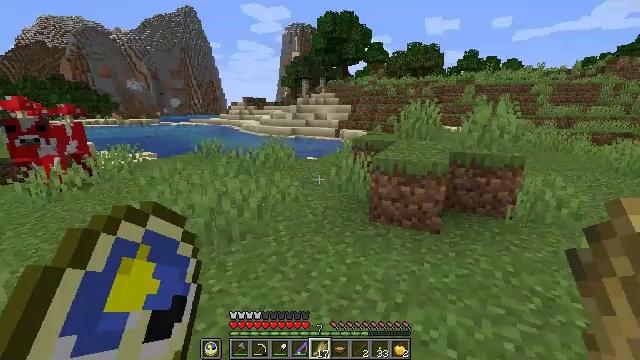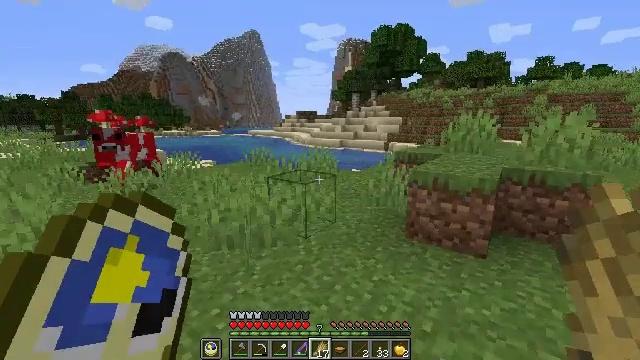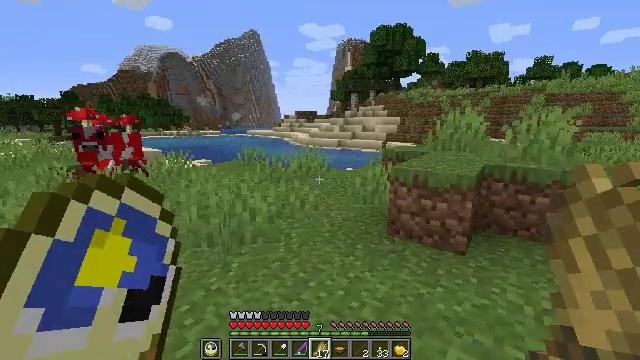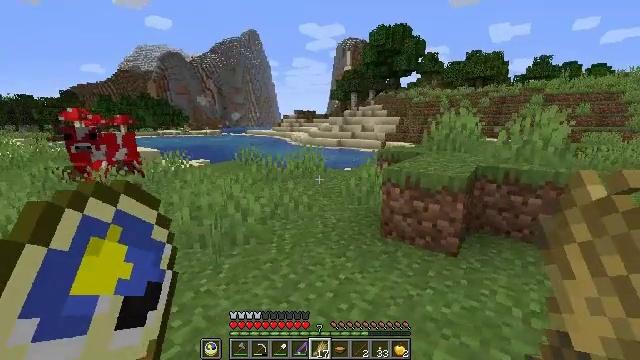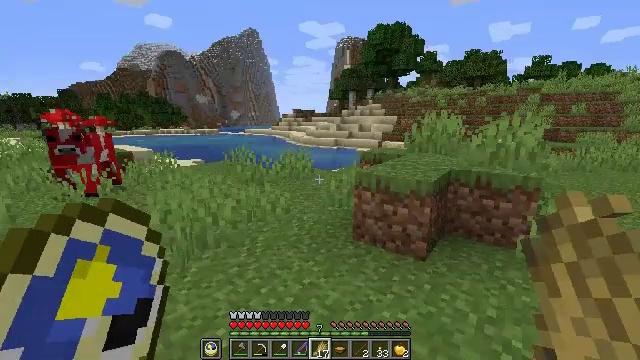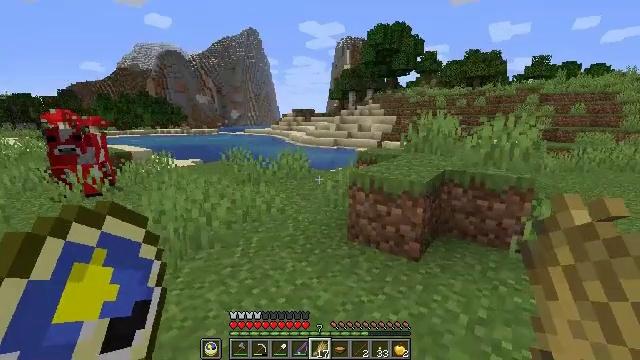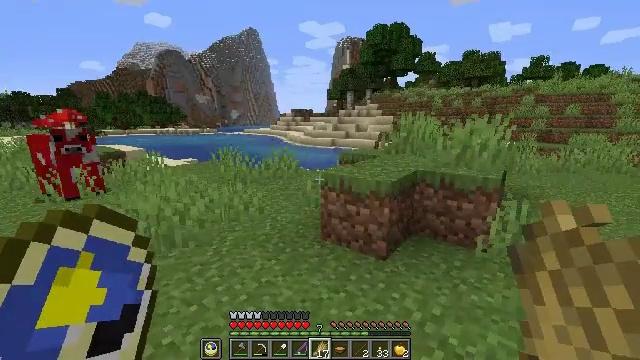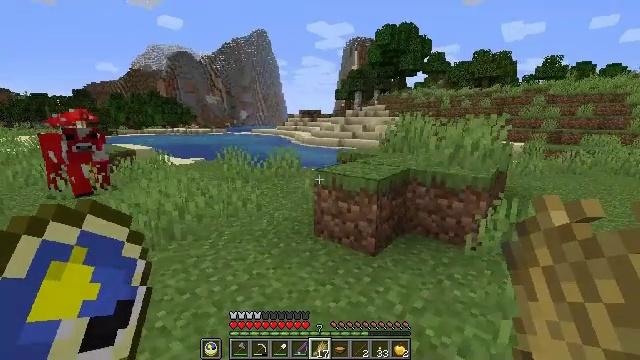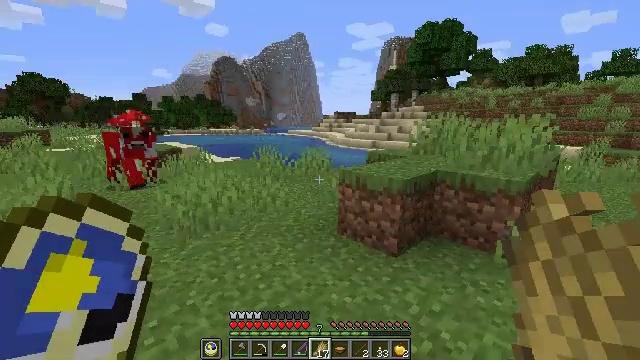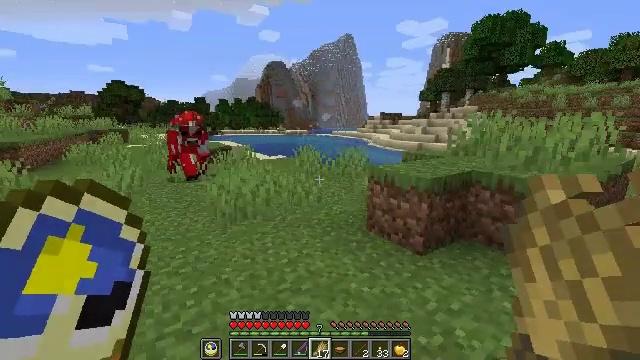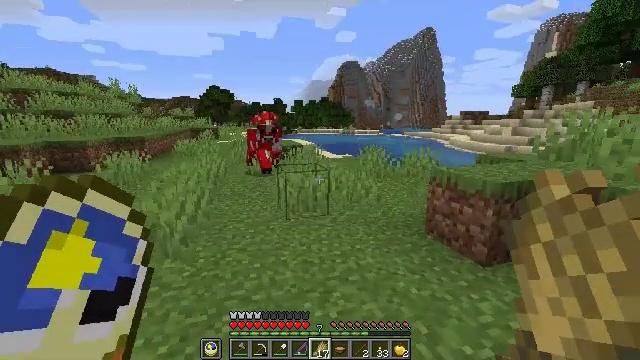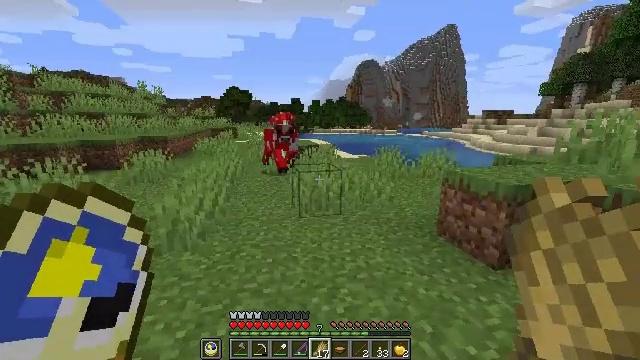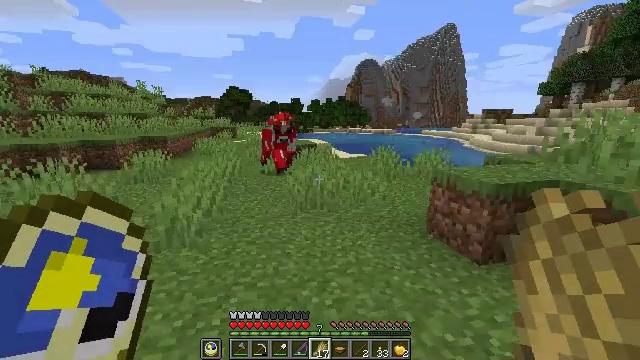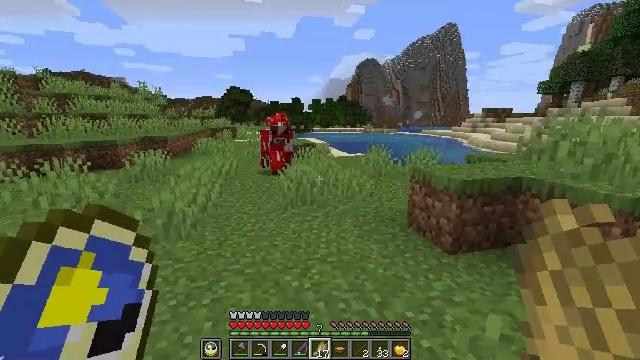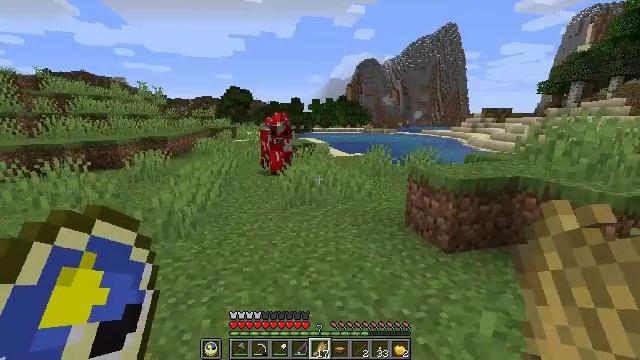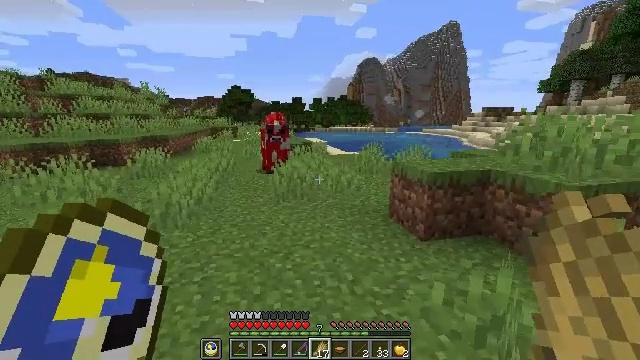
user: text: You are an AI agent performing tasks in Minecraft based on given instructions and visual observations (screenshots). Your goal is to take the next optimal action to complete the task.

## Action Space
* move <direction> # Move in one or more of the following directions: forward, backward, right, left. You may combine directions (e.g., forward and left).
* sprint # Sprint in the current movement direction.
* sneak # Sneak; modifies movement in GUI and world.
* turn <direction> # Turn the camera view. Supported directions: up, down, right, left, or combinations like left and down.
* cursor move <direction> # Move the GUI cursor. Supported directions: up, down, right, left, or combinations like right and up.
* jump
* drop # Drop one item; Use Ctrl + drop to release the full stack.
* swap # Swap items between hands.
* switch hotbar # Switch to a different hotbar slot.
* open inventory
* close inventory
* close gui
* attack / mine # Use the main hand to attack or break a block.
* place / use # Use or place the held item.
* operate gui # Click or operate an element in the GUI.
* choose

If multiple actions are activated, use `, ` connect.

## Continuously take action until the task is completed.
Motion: motion action
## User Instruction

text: Remove the oak door from its frame.
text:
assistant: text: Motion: move right, turn left and up
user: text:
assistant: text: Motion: move right
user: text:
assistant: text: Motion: move right
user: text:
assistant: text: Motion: move right
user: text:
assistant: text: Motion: move right
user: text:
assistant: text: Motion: move back and move right
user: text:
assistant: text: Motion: move back and move right, turn left
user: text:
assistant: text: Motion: move back and move right, turn left
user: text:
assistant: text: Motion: move back and move right, turn left
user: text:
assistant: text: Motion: move back and move right, turn left
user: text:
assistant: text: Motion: move back and move right, turn left
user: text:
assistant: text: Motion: move back and move right
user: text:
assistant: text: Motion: move back and move right
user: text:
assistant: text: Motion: move back and move right
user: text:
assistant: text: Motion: move back and move right
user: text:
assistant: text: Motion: move back and move right, turn left
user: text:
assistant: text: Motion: move back and move right, turn left
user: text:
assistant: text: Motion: move back, turn left
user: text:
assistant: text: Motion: move back, turn right
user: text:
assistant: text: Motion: move back
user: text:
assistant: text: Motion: move back
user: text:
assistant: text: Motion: move back
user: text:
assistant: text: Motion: move back
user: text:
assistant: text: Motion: move back, turn right
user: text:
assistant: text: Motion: turn right
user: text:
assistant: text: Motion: no_op
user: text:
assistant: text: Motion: no_op
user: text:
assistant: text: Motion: turn left and down
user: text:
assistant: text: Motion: turn left and down
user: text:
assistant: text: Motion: move forward